Question: I'm developing an app for MacOSX which runs ok by using XCode5
I recently made .app files from my application for testing and all of them worked good
then I added core-plot for graphics, I added it, developed several graphics and all of them ran without any problem
now I want to make a new .app file for executing it on a testing mac, but when I run it a message appears:
'''
Date/Time: 2014-07-29 18:40:32.395 -0500
OS Version: Mac OS X 10.9.4 (13E28)
Report Version: 11
Anonymous UUID: B36A335B-8D16-E057-CFD9-EB7A83B099C4
Sleep/Wake UUID: AA7F1A98-6095-4823-BDE3-1E41A97322E1
Crashed Thread: 0
Exception Type: EXC_BREAKPOINT (SIGTRAP)
Exception Codes: 0x0000000000000002, 0x0000000000000000
Application Specific Information:
dyld: launch, loading dependent libraries
Dyld Error Message:
Library not loaded: @loader_path/../Frameworks/CorePlot.framework/Versions/A/CorePlot
Referenced from: /Users/USER/Desktop/eAccounting.app/Contents/MacOS/eAccounting
Reason: image not found
Binary Images:
0x7fff6f163000 - 0x7fff6f196817 dyld (239.4) <042C4CED-6FB2-3B1C-948B-CAF2EE3B9F7A> /usr/lib/dyld
0x7fff8ad59000 - 0x7fff8ad59fff com.apple.Carbon (154 - 157) <45A9A40A-78FF-3EA0-8FAB-A4F81052FA55> /System/Library/Frameworks/Carbon.framework/Versions/A/Carbon
0x7fff920d4000 - 0x7fff92270ff3 com.apple.QuartzCore (1.8 - 332.3) <72003E51-1287-395B-BCBC-331597D45C5E> /System/Library/Frameworks/QuartzCore.framework/Versions/A/QuartzCore
0x7fff954d4000 - 0x7fff955befff libsqlite3.dylib (158) <00269BF9-43BE-39E0-9C85-24585B9923C8> /usr/lib/libsqlite3.dylib
Model: MacBookPro8,1, BootROM MBP81.0047.B27, 2 processors, Intel Core i7, 2.8 GHz, 8 GB, SMC 1.68f99...
'''
this is the screenshot of the message:

how to fix this issue for making my app running again with this framework???
thanks for the support
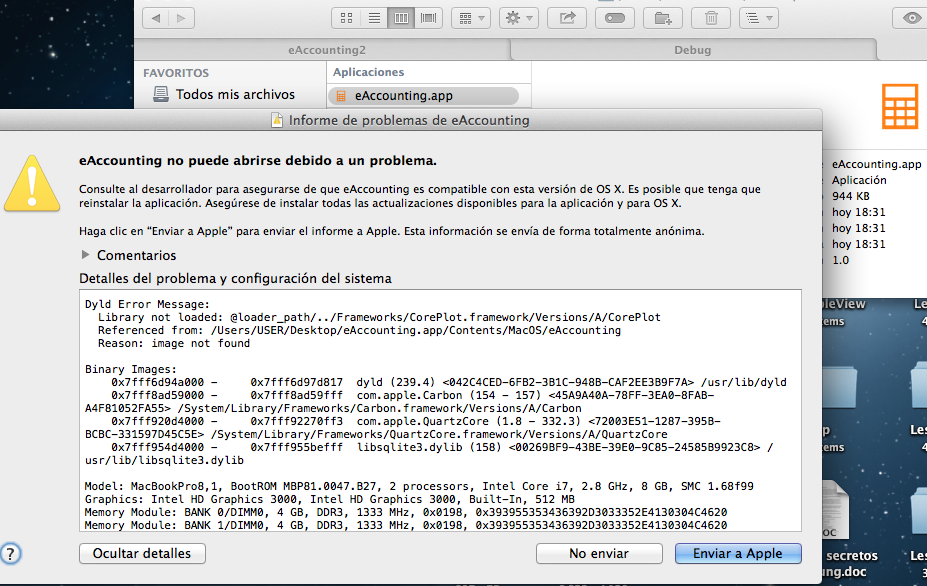
Answer: Check the build settings in your app. Make sure the Core Plot framework is listed under the "Copy Frameworks" build phase.